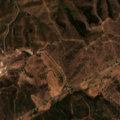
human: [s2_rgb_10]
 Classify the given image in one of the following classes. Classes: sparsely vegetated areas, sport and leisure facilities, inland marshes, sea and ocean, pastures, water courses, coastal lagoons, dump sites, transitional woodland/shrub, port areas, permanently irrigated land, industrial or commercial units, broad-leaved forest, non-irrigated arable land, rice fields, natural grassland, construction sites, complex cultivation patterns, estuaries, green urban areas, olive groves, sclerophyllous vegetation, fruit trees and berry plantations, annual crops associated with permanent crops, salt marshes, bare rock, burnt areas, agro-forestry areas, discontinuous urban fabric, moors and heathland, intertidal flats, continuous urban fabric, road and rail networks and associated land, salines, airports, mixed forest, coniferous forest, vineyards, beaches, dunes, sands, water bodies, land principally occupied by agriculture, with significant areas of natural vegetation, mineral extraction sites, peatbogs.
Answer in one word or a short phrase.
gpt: complex cultivation patterns, land principally occupied by agriculture, with significant areas of natural vegetation, agro-forestry areas, broad-leaved forest, transitional woodland/shrub